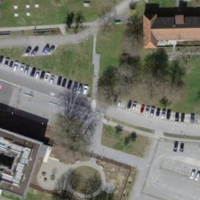
EUNIS habitat code: 53
Species observed at this site:
Fagus sylvatica